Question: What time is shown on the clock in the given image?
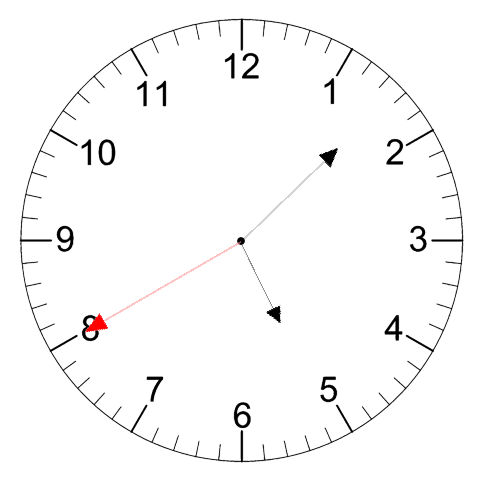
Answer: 05:07:40